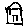
Label: house